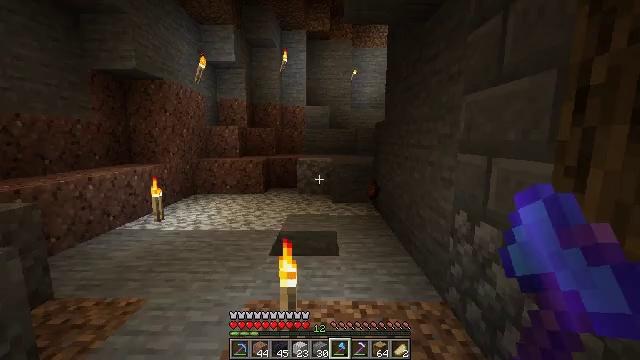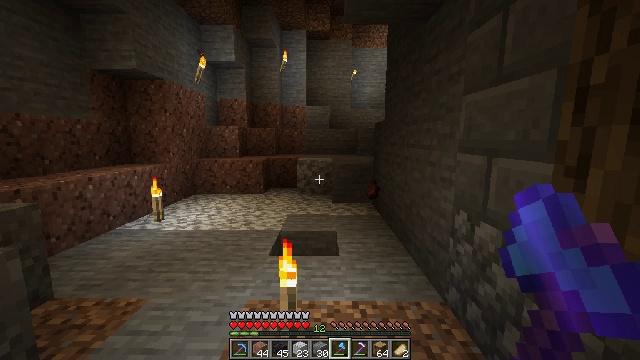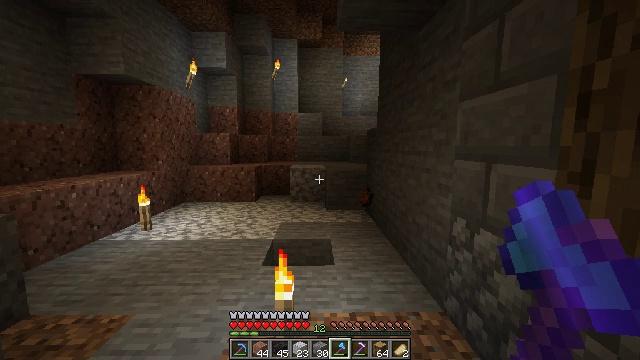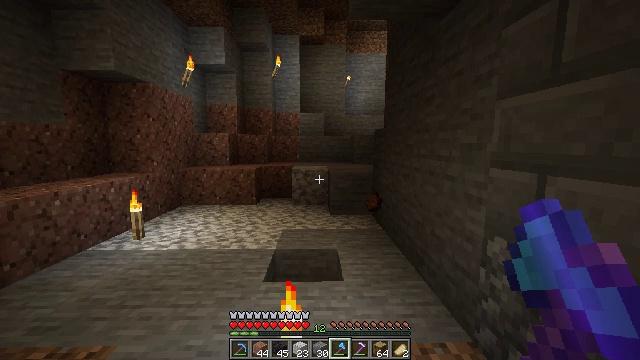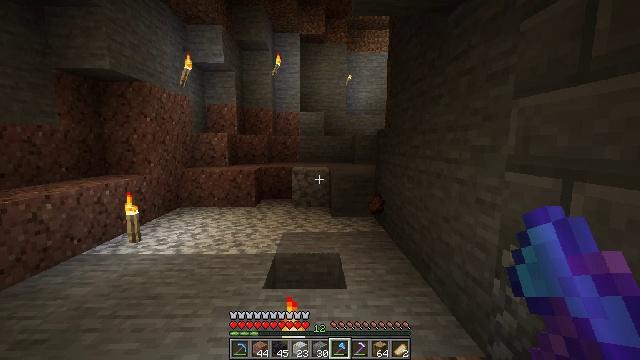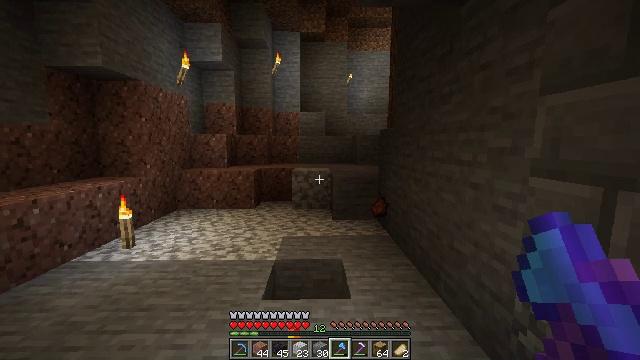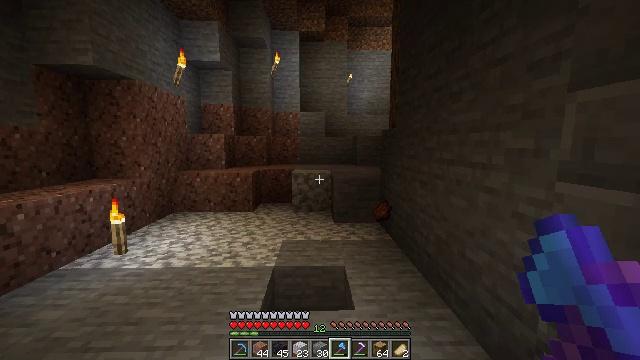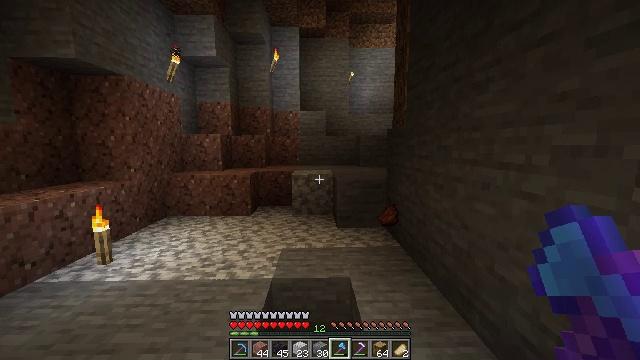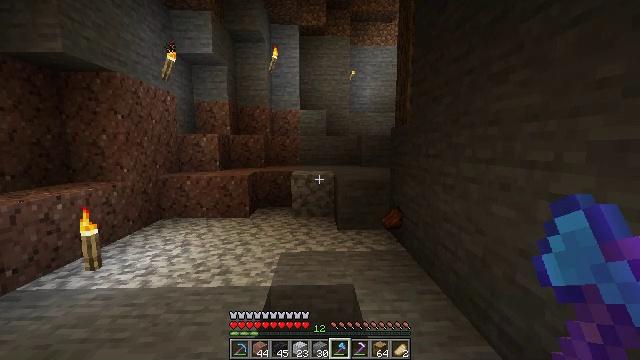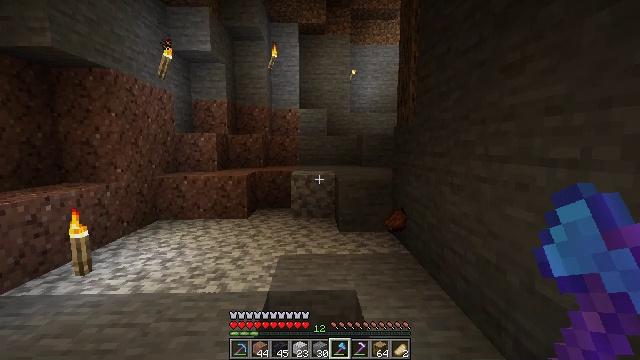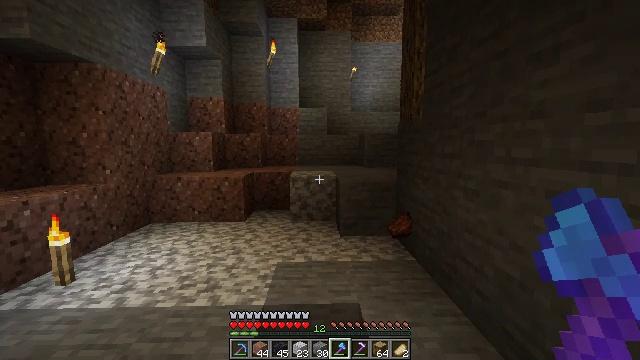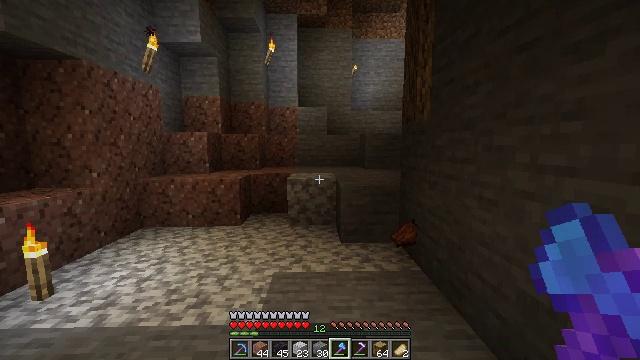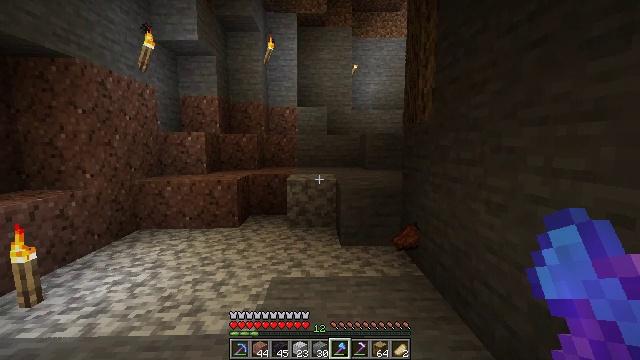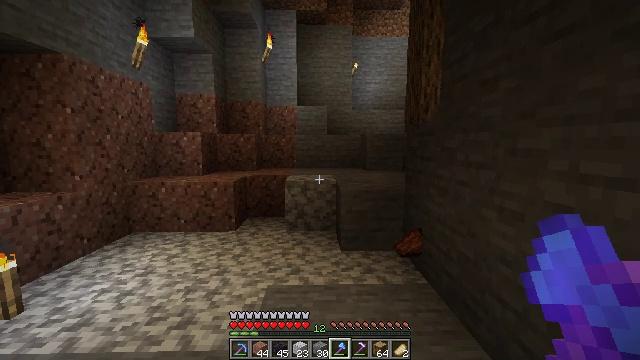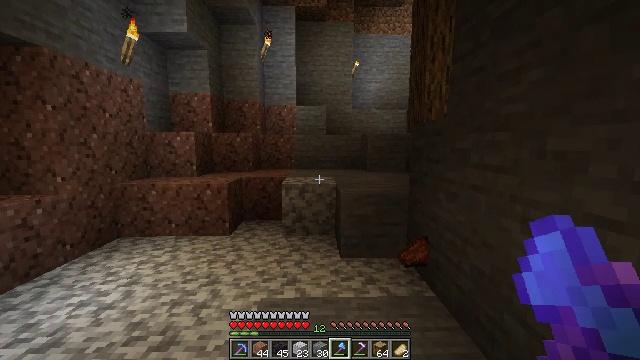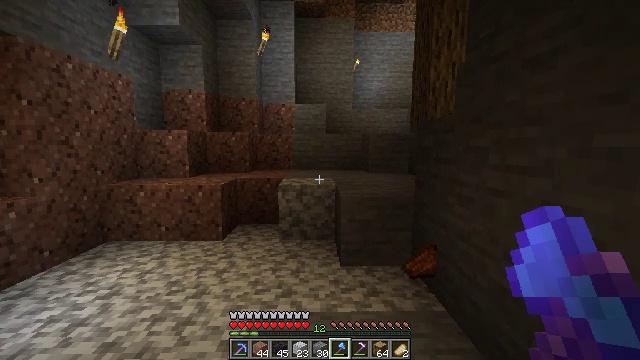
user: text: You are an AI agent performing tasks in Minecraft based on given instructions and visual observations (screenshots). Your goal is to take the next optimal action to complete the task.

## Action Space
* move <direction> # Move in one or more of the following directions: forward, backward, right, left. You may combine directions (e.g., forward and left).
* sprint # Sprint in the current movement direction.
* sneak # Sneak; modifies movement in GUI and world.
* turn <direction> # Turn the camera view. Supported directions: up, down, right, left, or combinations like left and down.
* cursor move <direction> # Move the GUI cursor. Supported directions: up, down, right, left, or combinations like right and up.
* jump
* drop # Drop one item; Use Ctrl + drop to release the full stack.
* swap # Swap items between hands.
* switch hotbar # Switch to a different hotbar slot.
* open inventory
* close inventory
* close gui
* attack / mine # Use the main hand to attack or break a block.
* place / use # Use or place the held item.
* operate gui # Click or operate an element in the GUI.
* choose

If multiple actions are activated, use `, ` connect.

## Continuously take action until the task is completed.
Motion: motion action
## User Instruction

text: Destroy the light blue bed to move it.
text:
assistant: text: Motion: move forward
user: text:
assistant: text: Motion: move forward, turn right and up
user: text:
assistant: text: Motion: move forward
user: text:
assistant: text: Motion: move forward
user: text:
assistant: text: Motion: move forward
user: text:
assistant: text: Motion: move forward
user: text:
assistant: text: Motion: move forward
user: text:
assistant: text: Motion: move forward
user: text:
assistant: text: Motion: move forward
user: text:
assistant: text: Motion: move forward
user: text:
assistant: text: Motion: move forward
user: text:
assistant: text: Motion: move forward
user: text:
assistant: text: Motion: move forward
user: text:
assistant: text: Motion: move forward
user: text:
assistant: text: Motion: move forward
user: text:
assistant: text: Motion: move forward
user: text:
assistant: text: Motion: move forward
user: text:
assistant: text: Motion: move forward
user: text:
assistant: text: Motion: move forward and move left
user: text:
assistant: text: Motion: move forward and move left
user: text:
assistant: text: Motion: move forward and move left
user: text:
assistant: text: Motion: move forward and move left, turn right
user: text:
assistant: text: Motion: move forward and move left, turn right, jump
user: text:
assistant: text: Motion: move forward and move left, turn right, jump
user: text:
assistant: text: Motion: move forward and move left, turn right and up, jump
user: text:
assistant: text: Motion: move forward and move left, turn right
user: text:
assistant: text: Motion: move forward and move left, jump
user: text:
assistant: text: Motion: move forward and move left, turn right and up, jump
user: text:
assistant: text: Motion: move forward and move left, turn right and up, jump
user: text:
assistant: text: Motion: move forward and move left, turn right and up, jump